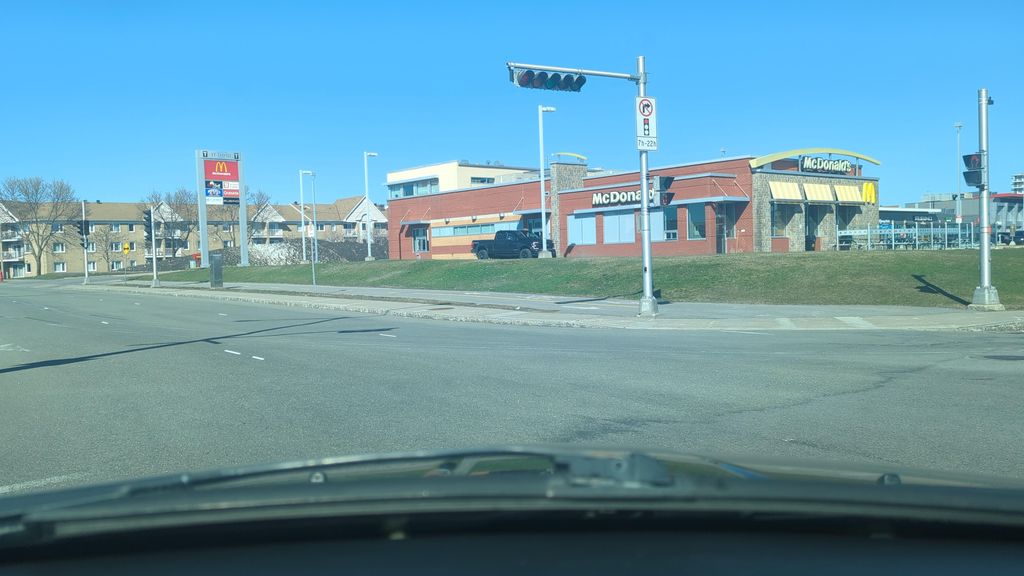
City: quebec_city